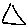
Label: triangle